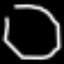
Label: octagon